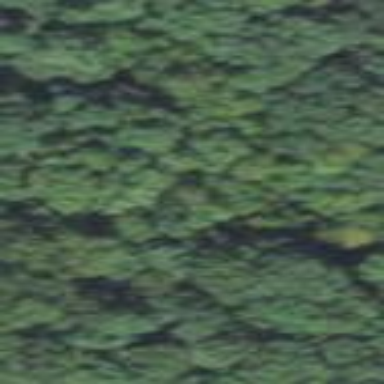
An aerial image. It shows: Nature reserve in woodland area.